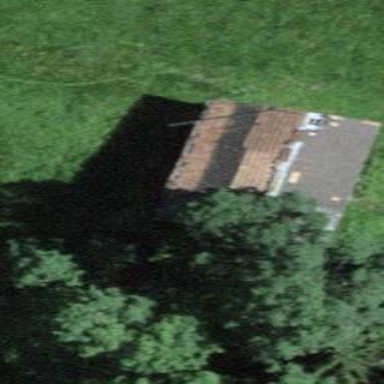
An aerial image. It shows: Barn.